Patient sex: F
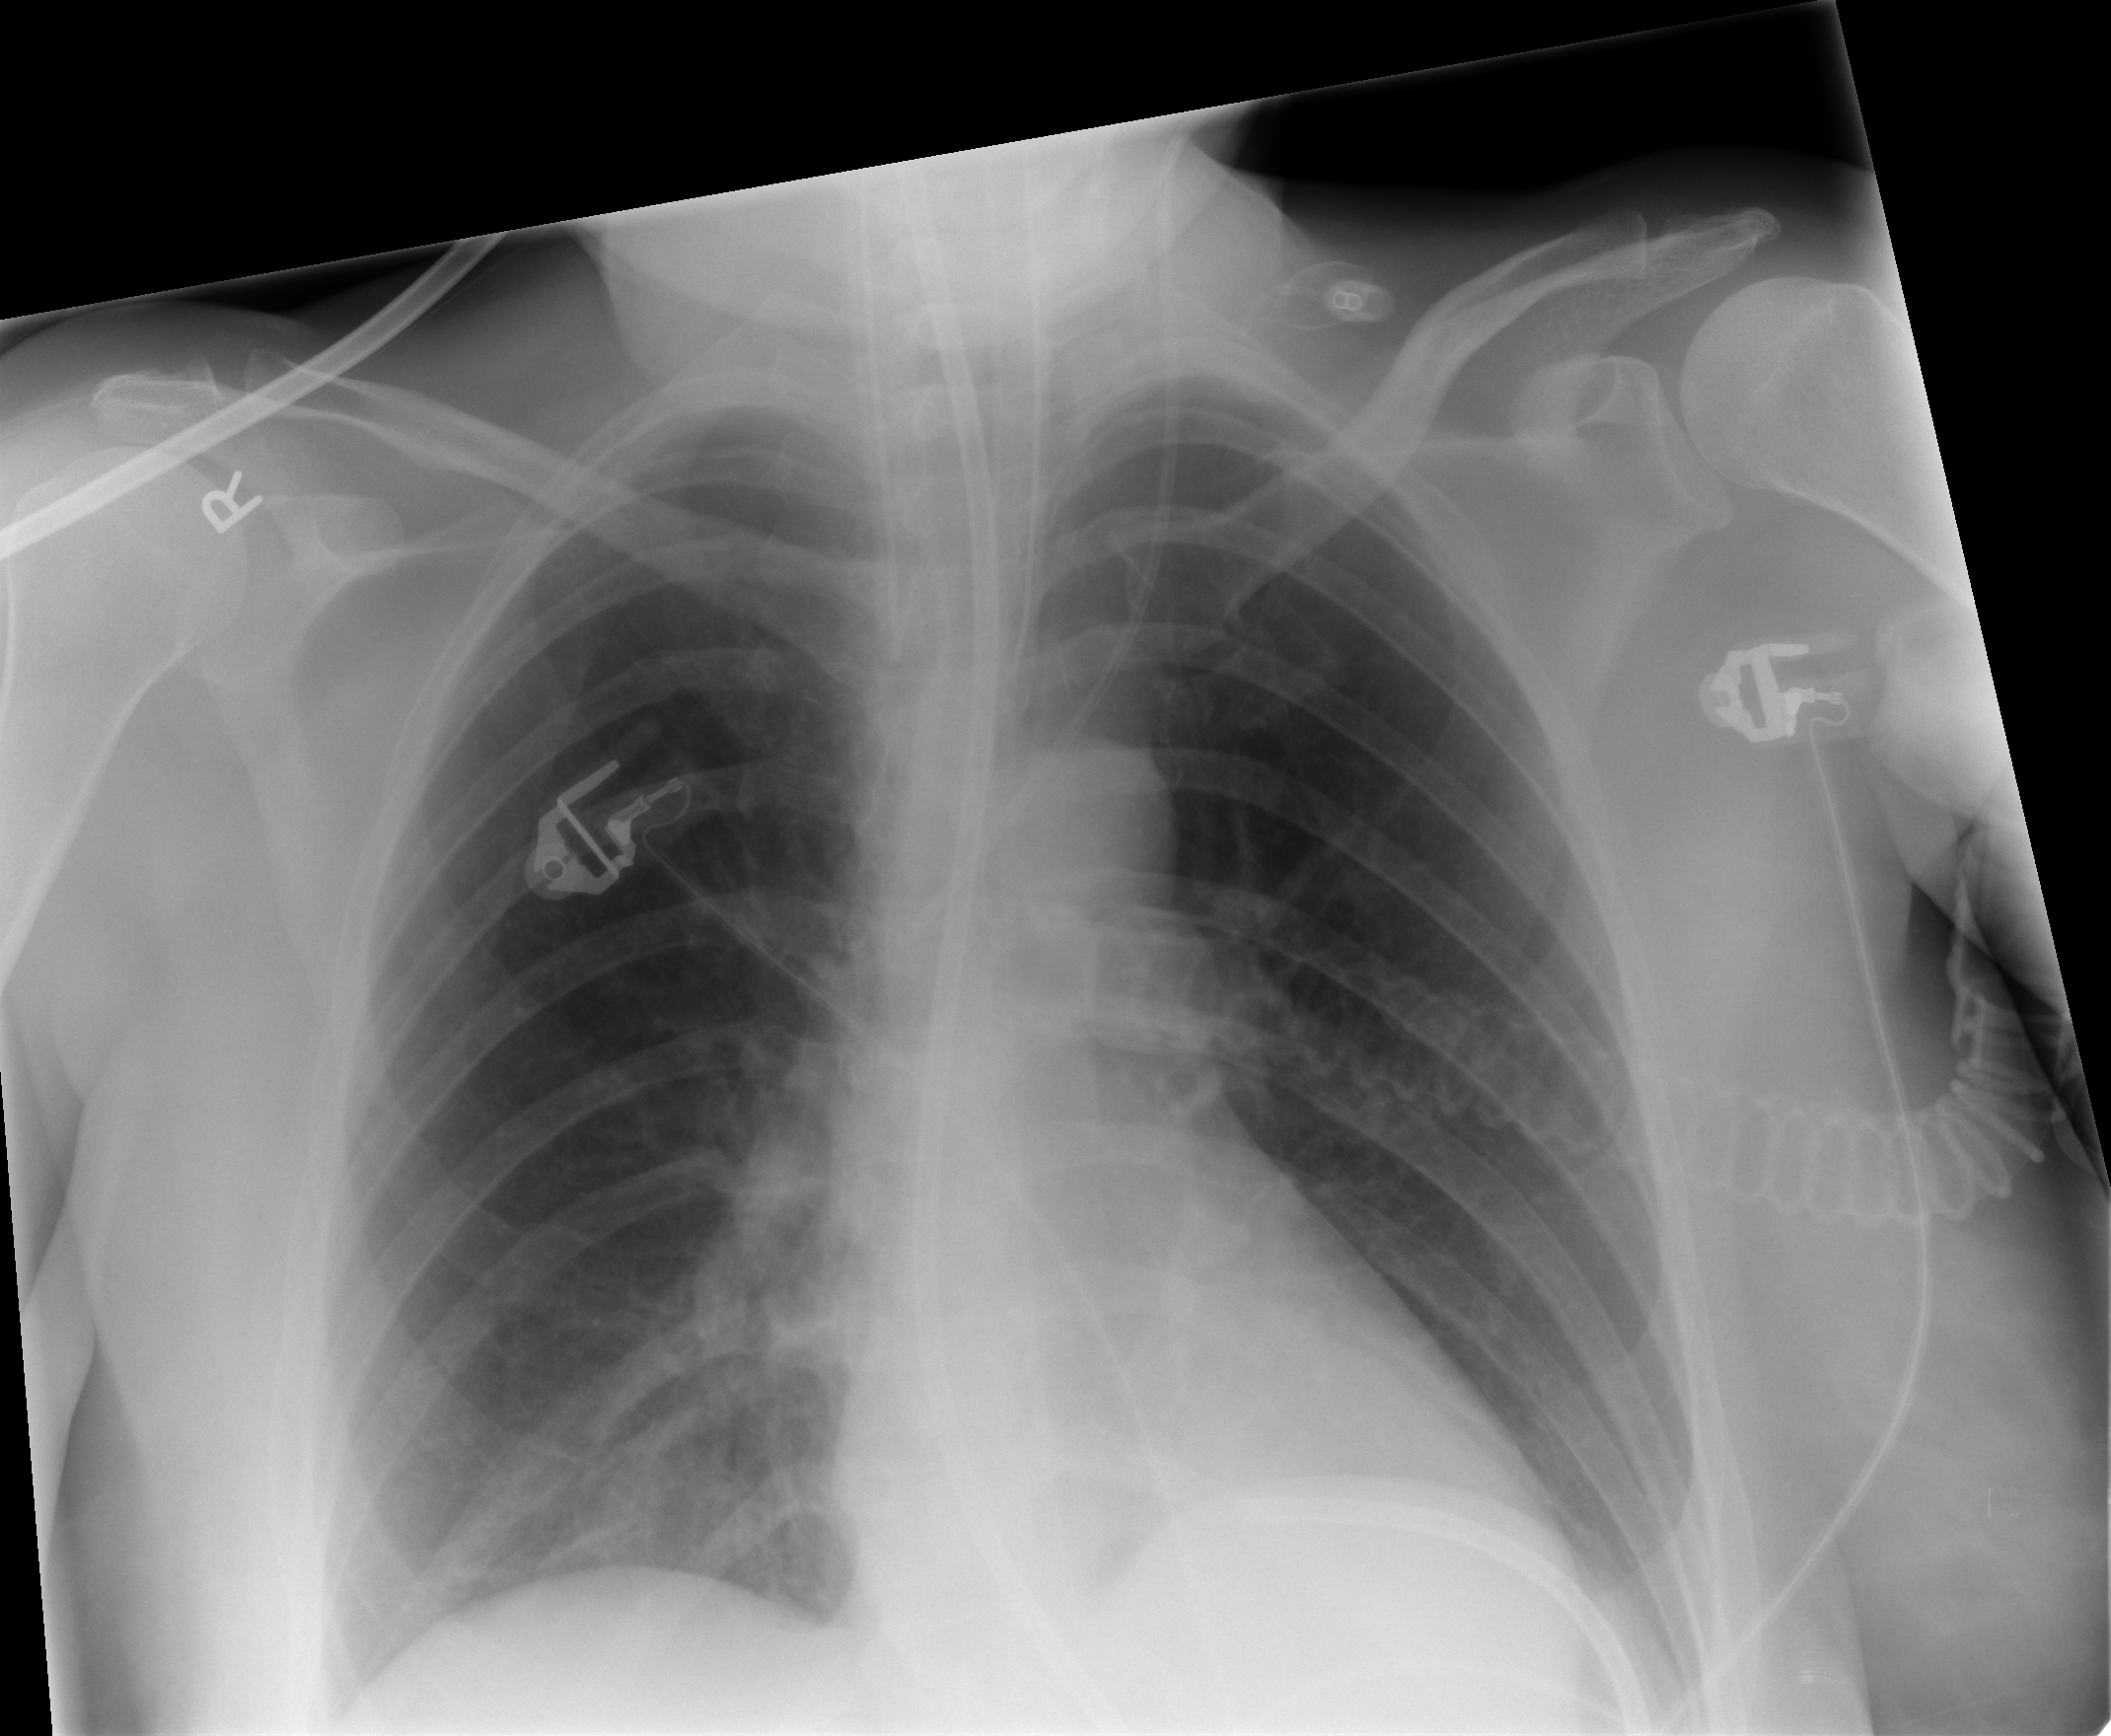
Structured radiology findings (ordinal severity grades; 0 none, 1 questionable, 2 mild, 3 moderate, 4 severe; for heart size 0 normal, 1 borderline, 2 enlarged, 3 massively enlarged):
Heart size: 0
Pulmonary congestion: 0
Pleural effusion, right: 0
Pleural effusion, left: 0
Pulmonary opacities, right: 1
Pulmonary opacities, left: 0
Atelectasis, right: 0
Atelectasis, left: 0